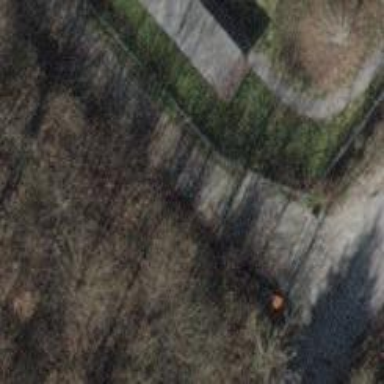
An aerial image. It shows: Pipeline marker.